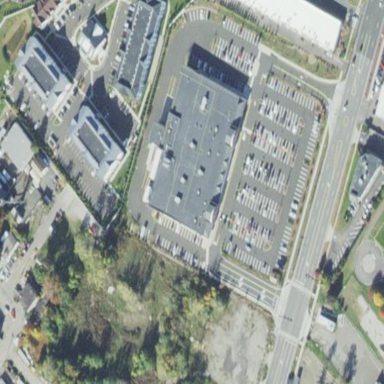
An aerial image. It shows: Building that houses supermarket.